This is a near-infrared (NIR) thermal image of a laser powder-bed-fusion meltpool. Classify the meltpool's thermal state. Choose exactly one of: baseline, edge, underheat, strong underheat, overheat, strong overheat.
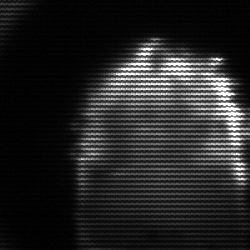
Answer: baseline